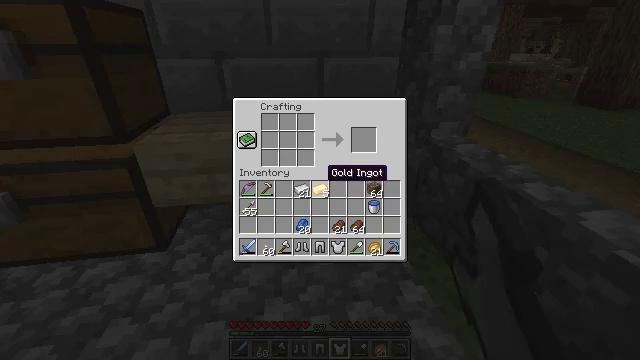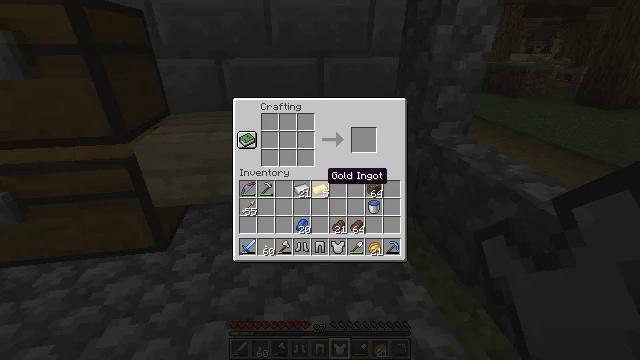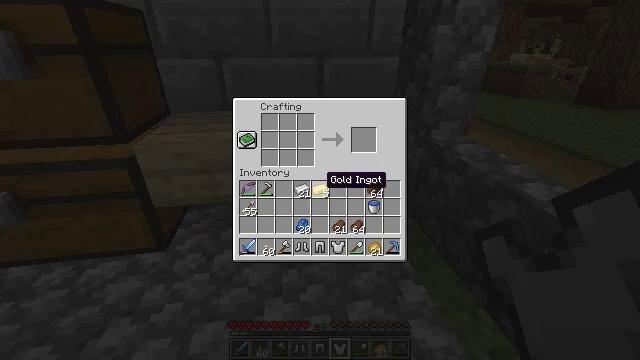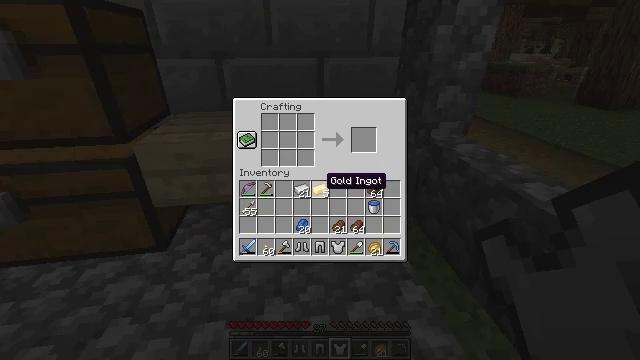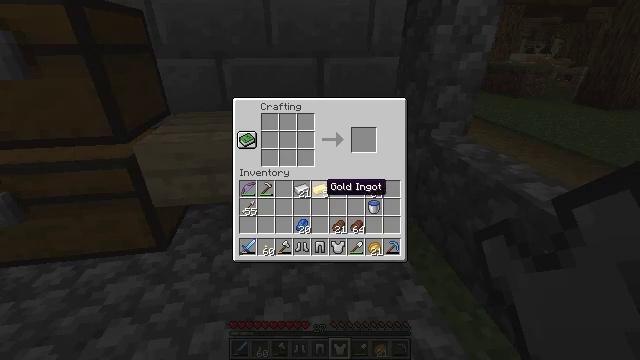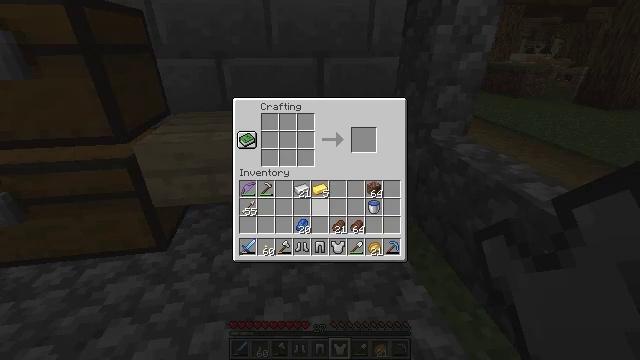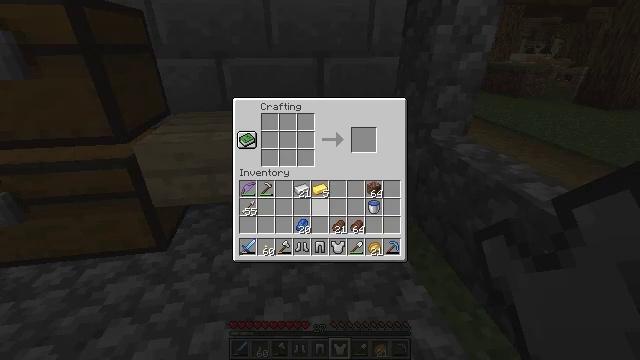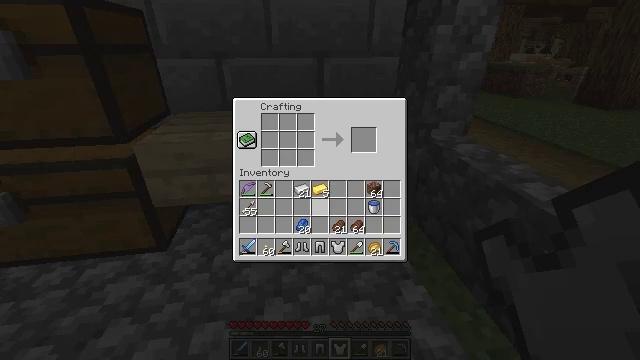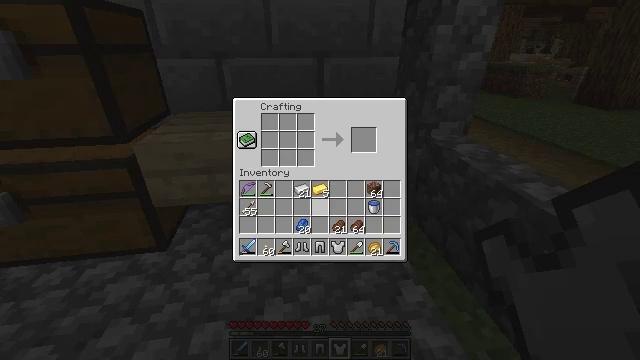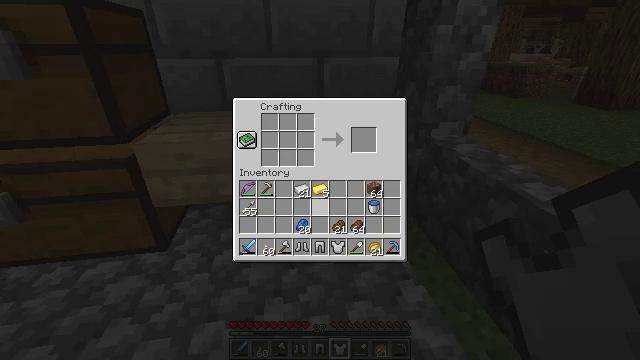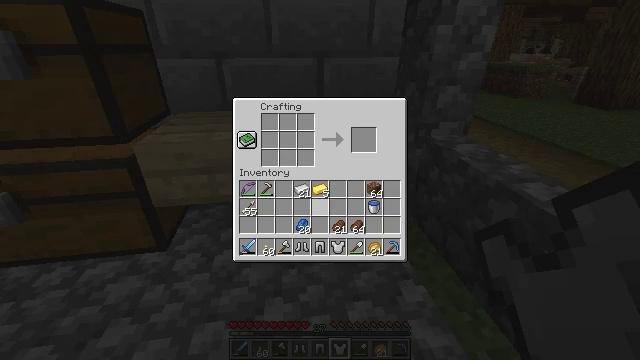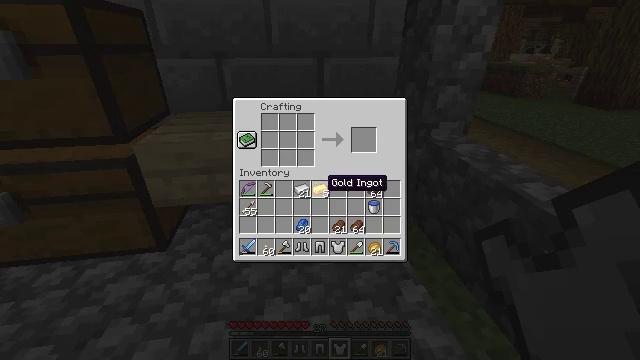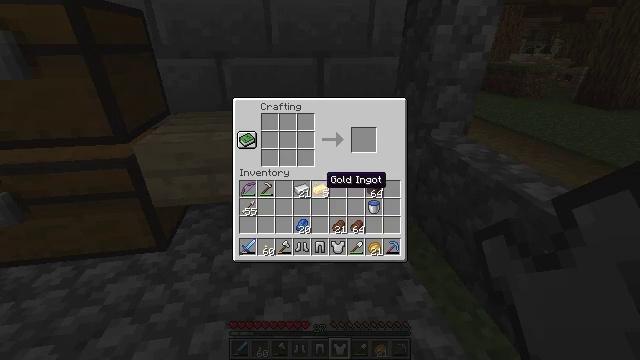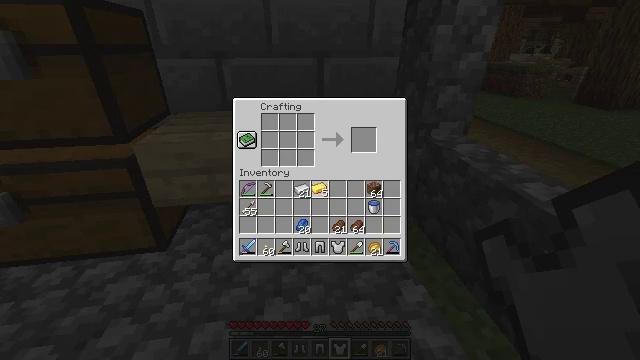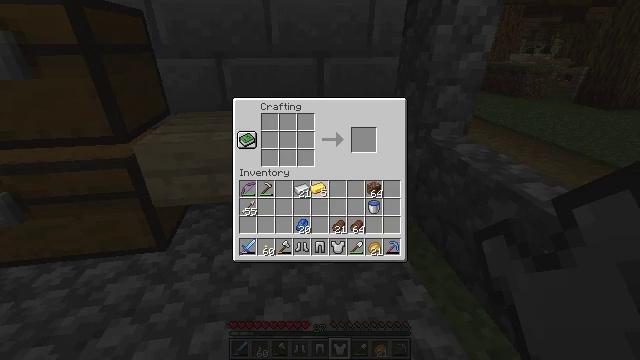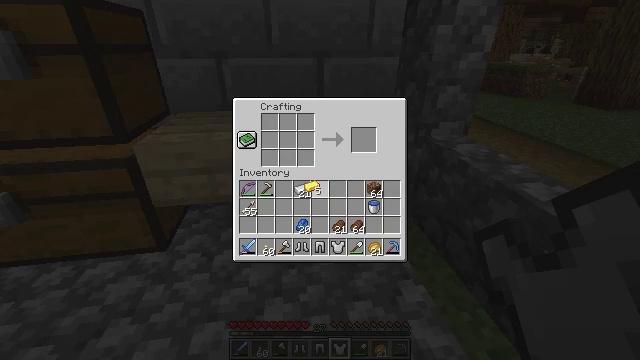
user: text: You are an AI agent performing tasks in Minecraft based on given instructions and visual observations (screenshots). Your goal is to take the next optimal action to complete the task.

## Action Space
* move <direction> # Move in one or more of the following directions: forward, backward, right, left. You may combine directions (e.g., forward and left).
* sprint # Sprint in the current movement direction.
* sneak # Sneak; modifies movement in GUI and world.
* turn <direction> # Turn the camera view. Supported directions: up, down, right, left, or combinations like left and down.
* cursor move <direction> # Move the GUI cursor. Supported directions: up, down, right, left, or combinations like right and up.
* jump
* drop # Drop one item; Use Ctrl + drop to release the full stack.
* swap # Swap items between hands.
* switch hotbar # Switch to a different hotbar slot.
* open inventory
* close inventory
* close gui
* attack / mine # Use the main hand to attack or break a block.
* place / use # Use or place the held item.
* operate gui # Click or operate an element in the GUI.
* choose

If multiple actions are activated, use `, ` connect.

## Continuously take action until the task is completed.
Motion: motion action
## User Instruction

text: Make a golden helmet with gold ingots.
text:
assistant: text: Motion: no_op
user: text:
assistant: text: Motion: no_op
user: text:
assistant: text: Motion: no_op
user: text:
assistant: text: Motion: no_op
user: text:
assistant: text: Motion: cursor move down
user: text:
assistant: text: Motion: no_op
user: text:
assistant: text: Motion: no_op
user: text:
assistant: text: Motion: no_op
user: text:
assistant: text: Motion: no_op
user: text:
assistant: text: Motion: cursor move up
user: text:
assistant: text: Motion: cursor move up
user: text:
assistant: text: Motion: no_op
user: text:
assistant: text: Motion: operate gui
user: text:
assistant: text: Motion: operate gui
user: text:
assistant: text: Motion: operate gui
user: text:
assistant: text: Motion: cursor move left and up
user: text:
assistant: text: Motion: cursor move left and up
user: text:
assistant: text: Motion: cursor move left and up
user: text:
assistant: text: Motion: no_op
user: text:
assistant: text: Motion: no_op
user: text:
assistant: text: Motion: no_op
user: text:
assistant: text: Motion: choose
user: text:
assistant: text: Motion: choose
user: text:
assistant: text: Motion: choose
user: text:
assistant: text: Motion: choose
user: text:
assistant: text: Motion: choose
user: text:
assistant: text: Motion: choose
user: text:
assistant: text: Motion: choose
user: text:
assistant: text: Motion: choose
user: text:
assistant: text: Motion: choose